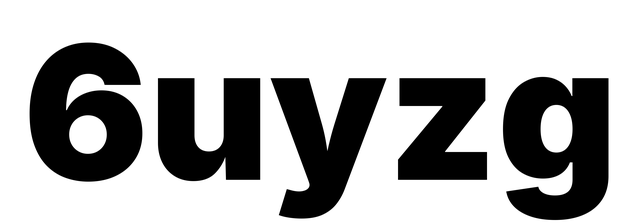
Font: Inter_Black